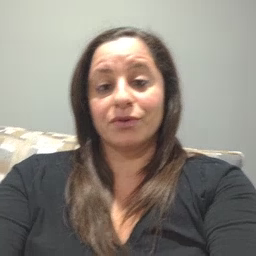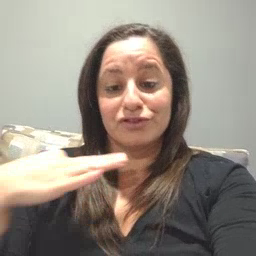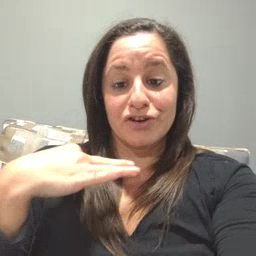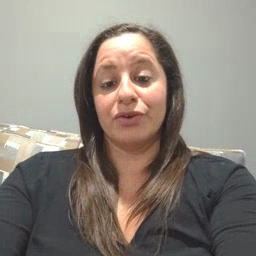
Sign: shirt